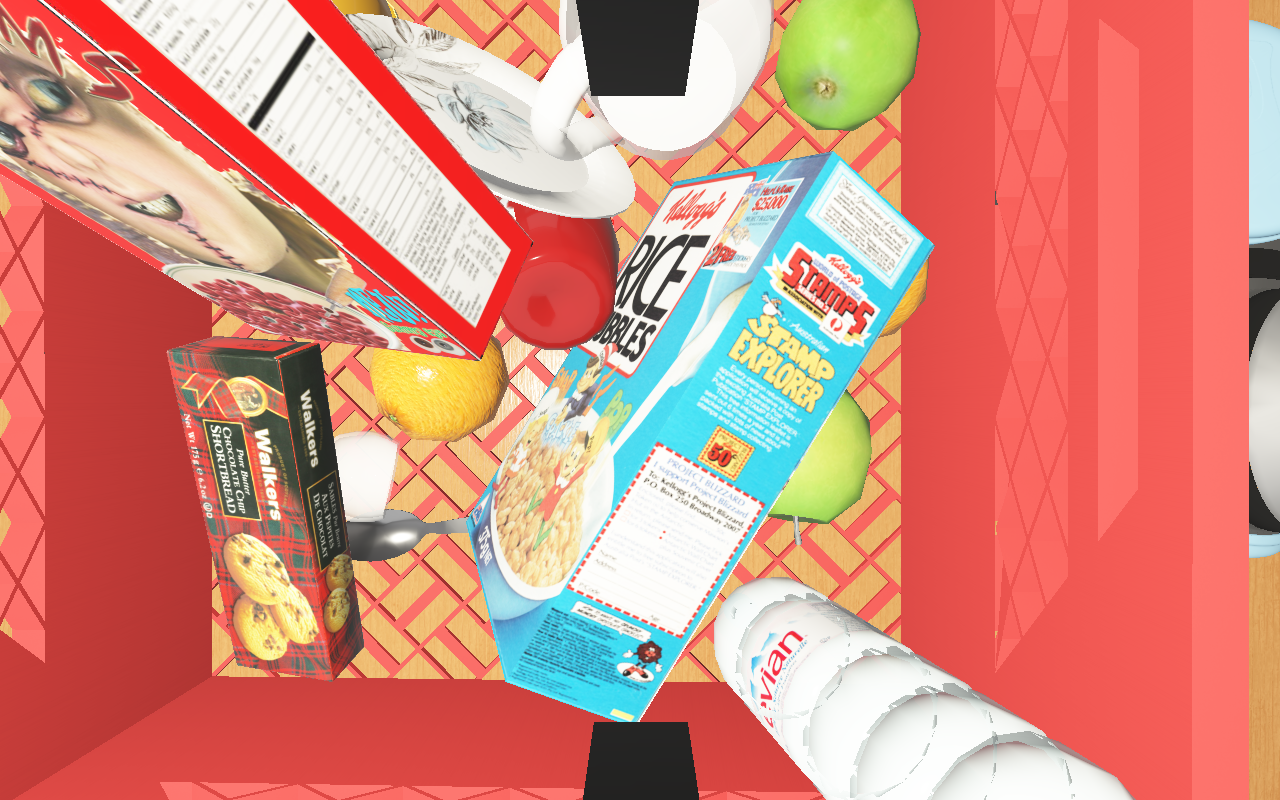
Objects in the scene:
carafe
water bottle
apple
apple
orange
orange
plate
wineglass
jam jar
cereal box
cereal box
cereal box